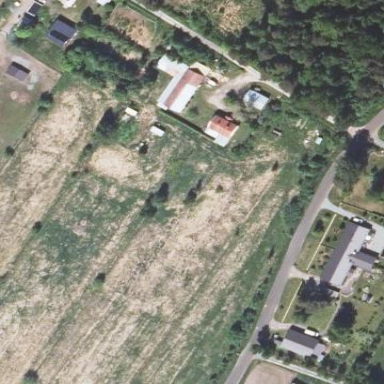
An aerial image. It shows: Farmyard area.